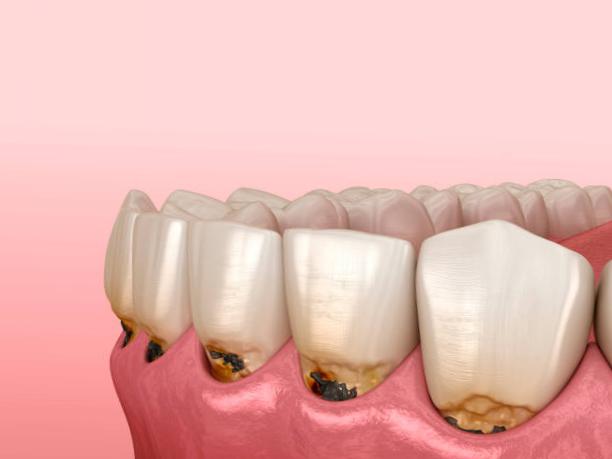
Condition: Caries